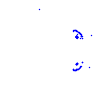
Particle: proton